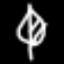
Label: leaf